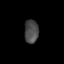
Tissue: lung
Cell type: Epithelial cells
Senescence score: 0.1441
Nuclear area (px): 318
Mean DAPI intensity: 74.192